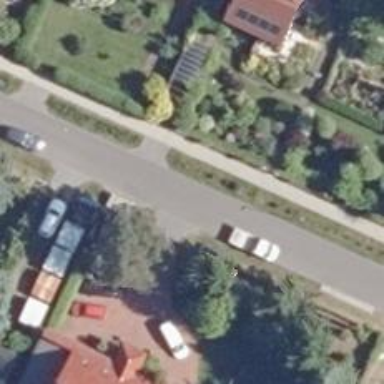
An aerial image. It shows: Residential road with asphalt surface. Sidewalk is present on the left side.